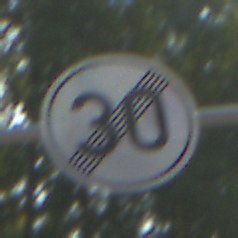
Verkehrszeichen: EndeGeschwindigkeit30
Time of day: MorningAfternoon
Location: Outdoor (Suburban)
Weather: Clear
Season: NotSpecified
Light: Natural